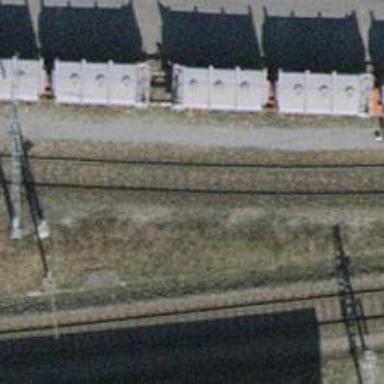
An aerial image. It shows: Single track railway spur with electrification through contact line.